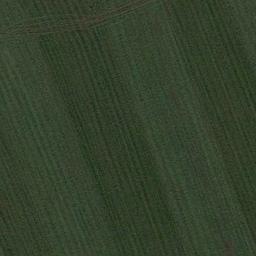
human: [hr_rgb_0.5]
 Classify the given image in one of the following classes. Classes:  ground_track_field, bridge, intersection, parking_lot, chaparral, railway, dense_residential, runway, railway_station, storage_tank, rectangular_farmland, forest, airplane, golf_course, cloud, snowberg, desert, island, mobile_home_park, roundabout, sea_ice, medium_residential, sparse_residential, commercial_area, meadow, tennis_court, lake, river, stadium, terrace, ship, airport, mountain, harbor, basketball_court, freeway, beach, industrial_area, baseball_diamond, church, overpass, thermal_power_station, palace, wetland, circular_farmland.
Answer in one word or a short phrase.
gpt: meadow